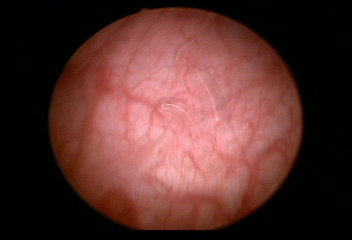
Modality: WLC
Class: Normal mucosa
Bladder cancer association: No